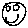
Label: smiley face